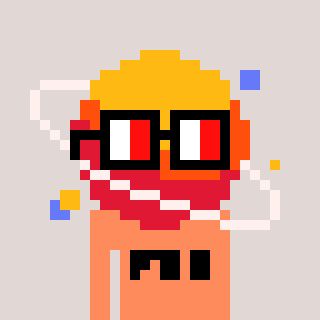
a pixel art character with square glasses with black frames and red eyes, a saturn-shaped head and a peachy-colored body on a warm background